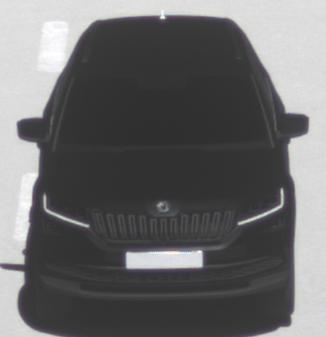
Make: Skoda
Model: Kodiaq 1.4 TSI
Detailed model: Kodiaq
Model produced from: 2017/03
Model produced until: 2018/05
Doors: 5
Color: black
Road condition: dry road
Daytime: midday
Contrast: high contrast